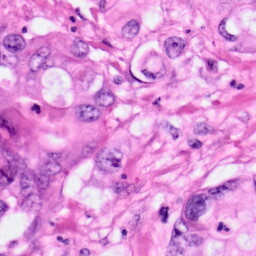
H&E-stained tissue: Pancreatic